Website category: auto
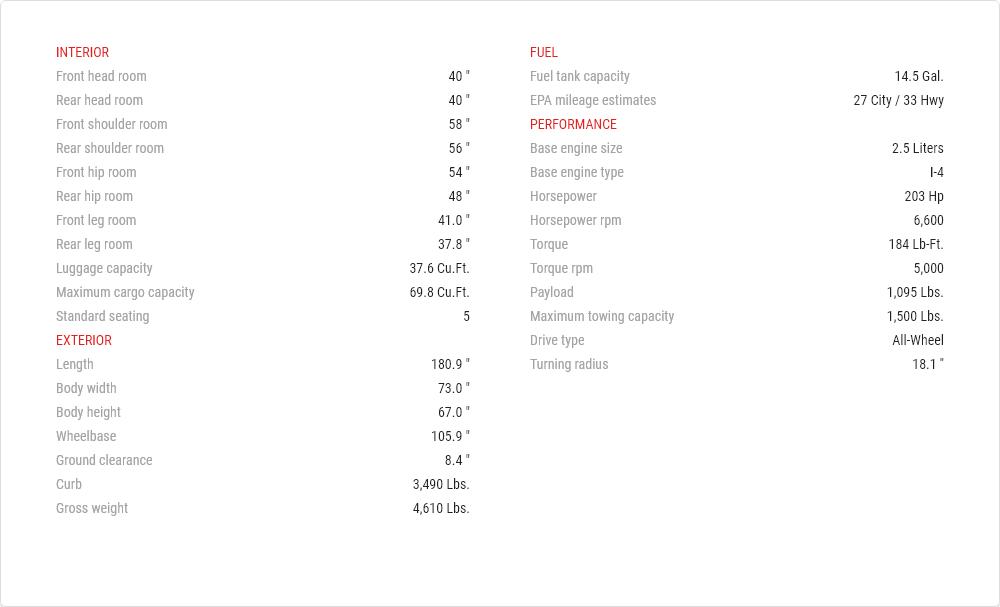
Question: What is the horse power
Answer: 203 hp

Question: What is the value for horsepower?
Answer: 203 hp

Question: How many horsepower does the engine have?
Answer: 203 hp

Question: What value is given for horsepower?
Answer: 203 hp

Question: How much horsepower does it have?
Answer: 203 hp

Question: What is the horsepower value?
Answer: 203 hp

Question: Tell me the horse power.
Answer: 203 hp

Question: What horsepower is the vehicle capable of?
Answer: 203 hp

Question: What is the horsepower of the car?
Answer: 203 hp

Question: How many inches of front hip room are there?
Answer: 54 "

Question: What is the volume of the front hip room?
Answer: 54 "

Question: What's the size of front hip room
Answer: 54 "

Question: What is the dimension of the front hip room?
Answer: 54 "